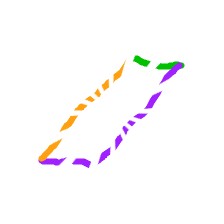
Shape: parallelogram